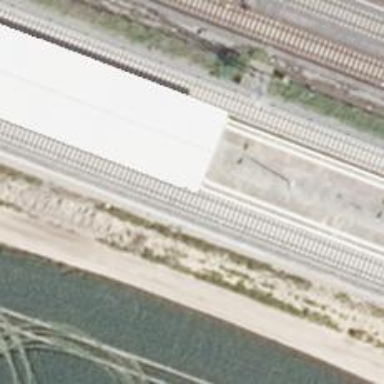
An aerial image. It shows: Close-up of railway platform edge.